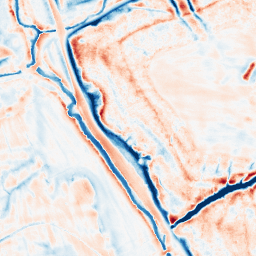
Category: edge_preserving
Decomposition family: bilateral
Decomposition parameters: d: 21
sigma_color: 150
sigma_space: 150
Upsampling method: quadratic
Upsampling parameters: scale: 4
Upsampling scale: 4